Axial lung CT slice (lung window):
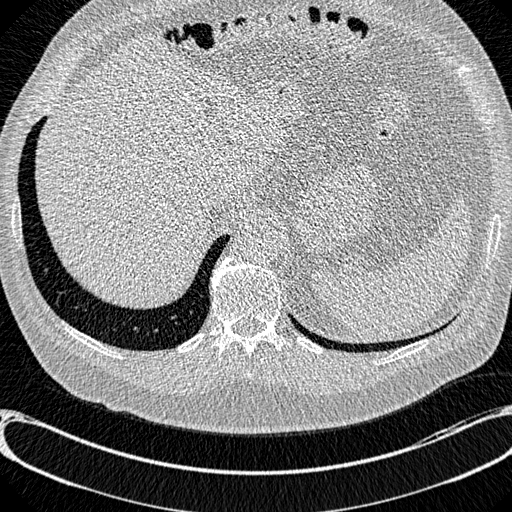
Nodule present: no